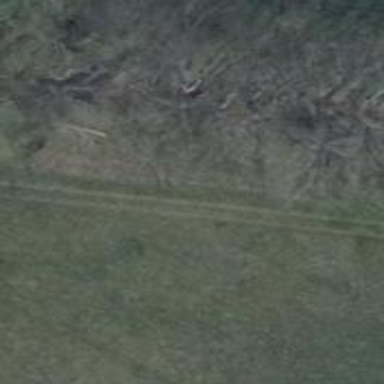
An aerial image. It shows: Grass track with grade5 track type.